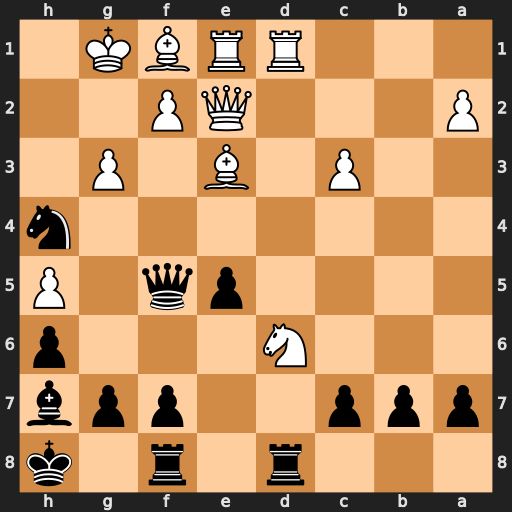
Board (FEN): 3r1r1k/ppp2ppb/3N3p/4pq1P/7n/2P1B1P1/P3QP2/3RRBK1
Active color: b
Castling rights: -
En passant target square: -
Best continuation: Nf3+ Kg2 Nxe1+